Question: > AngularJS application:
The ng-model directives bind the input fields to the controller properties.In my application the inputs with spaces are ignored, for example : '" A"',the resulting output is '"A"'.
Is there a way to include those white spaces as well ?

Fiddled <URL>
Thanks
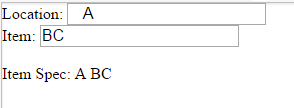
Answer: You can add the 'ng-trim="false"' attribute to <URL>.
---
Besides that, you also have the additional problem that the <URL>.
You can fix this for example by using
'''
Full Name: <pre>{{Location + " " + Item}}</pre>
'''
<URL>
Or alternatively by using css:
'''
white-space: pre;
'''
<URL>